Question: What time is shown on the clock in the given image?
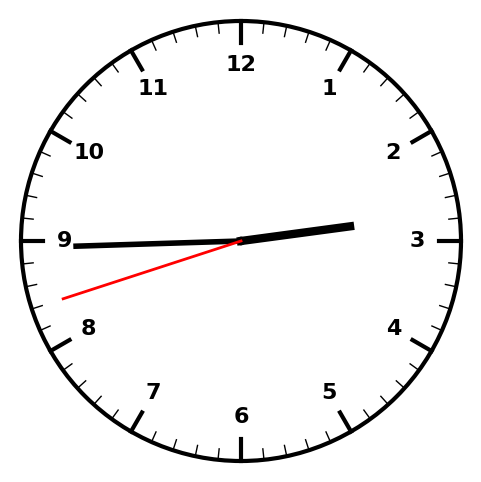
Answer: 02:44:42